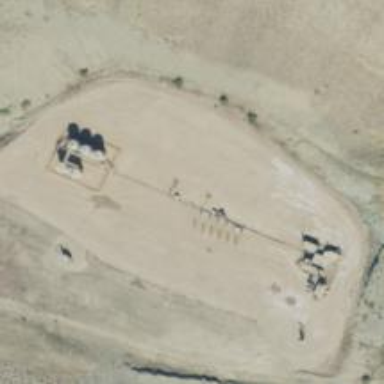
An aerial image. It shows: Petroleum well that is man-made.